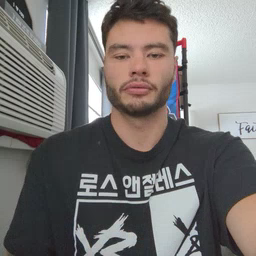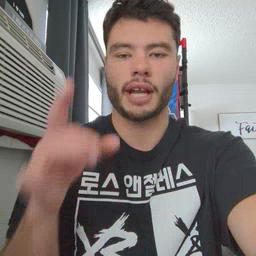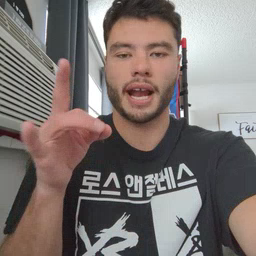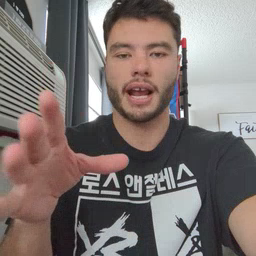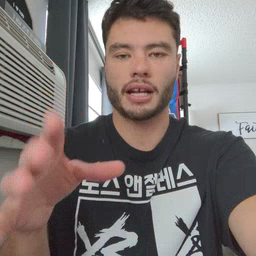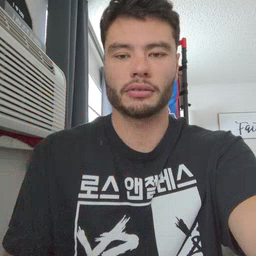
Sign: hate